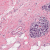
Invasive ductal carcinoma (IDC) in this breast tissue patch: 0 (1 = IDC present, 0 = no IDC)